Question: I am a newbie on iOS Development and I am sorting out how am I going to have a table view with a checkmark on the settings bundle like this:

Is there any way to do it? Or is this just only available for specific iOS approved apps?
Looking forward for an answer. Thanks.
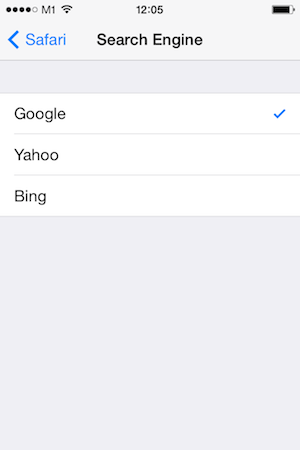
Answer: You can achieve this through . When the user taps a preference containing a multi-value element, the Settings application displays a new page with the possible values to choose from. Google it for the tutorials if needed (Multivalue option for the settings bundle).
Here are the details : <URL>